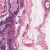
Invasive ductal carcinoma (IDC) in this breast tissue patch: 0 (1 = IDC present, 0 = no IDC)